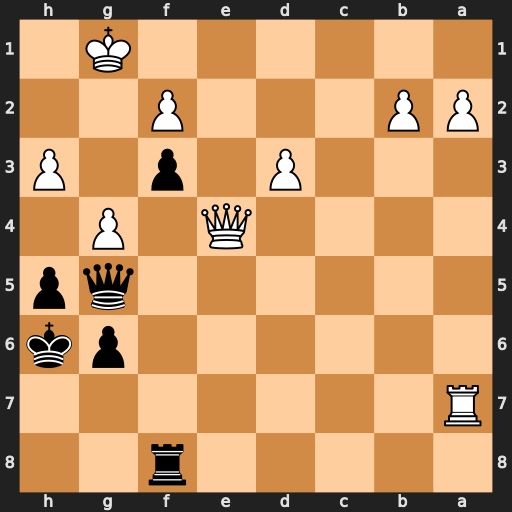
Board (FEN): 5r2/R7/6pk/6qp/4Q1P1/3P1p1P/PP3P2/6K1
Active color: b
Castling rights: -
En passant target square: -
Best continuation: Qc1+ Kh2 Qc5